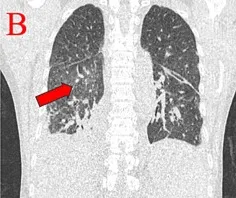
Coronal section showing ground-glass opacities in the superior segment of the right lower lobe.
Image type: radiology (ct)